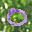
Label: 0